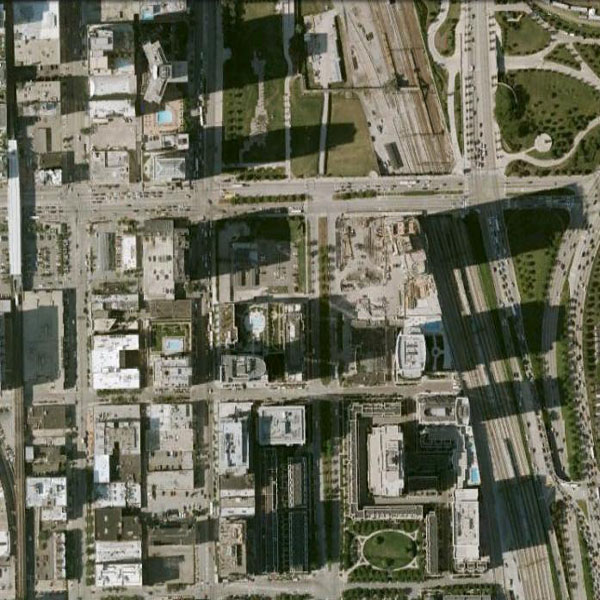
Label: Commercial